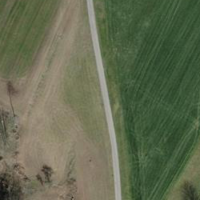
EUNIS habitat code: 52
Species observed at this site:
Pseudochorthippus parallelus
Chorthippus biguttulus
Roeseliana roeselii